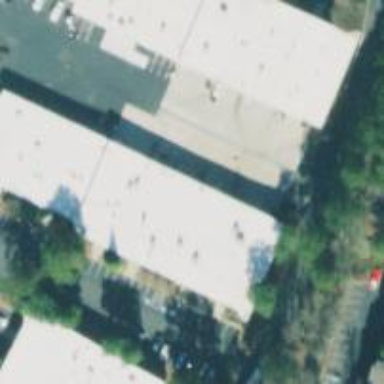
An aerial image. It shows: Office building with flat roof.